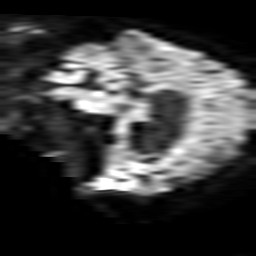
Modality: TRACE
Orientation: sagittal
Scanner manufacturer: philips
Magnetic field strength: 3 T
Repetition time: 3.089 s
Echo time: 0.076 s